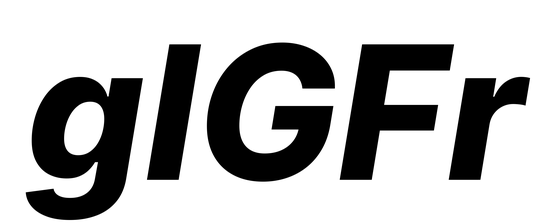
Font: Inter-Italic_ExtraBold_Italic